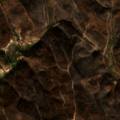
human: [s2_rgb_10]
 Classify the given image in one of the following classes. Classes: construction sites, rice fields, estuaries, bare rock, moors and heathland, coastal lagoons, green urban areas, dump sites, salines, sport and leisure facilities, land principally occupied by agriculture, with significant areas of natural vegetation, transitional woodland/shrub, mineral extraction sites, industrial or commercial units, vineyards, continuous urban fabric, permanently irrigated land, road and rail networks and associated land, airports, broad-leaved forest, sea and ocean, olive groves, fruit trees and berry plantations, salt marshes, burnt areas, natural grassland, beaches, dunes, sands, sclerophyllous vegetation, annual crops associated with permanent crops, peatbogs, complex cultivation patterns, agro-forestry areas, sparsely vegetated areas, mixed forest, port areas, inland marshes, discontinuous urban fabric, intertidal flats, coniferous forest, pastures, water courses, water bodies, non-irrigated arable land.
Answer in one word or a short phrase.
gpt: land principally occupied by agriculture, with significant areas of natural vegetation, coniferous forest, transitional woodland/shrub